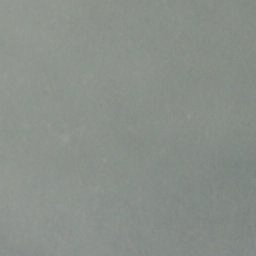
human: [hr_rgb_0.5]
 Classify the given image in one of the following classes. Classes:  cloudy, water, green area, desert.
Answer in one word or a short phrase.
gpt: cloudy